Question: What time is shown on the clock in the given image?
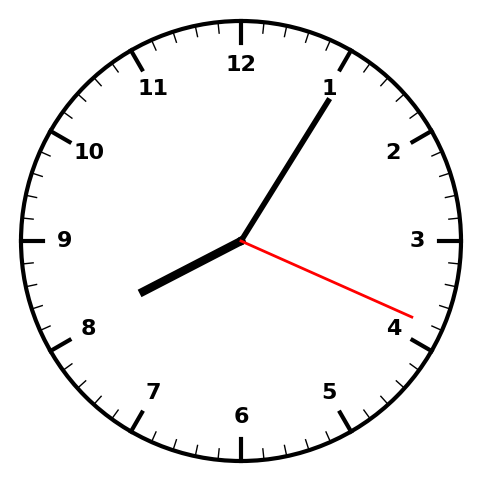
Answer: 08:05:19